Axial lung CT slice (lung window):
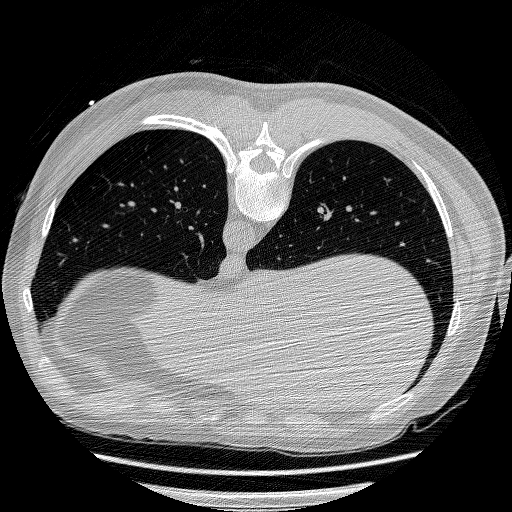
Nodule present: no